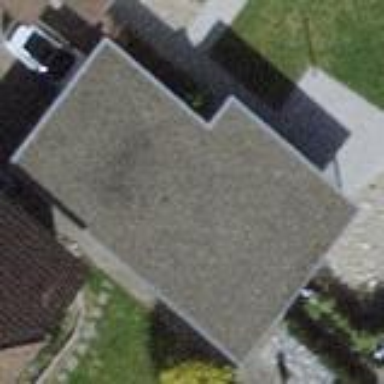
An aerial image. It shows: Garage building.